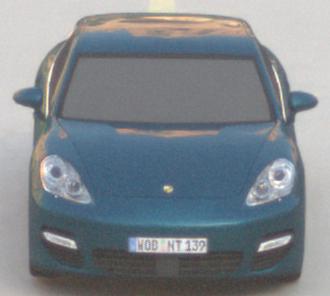
Make: Porsche
Model: Panamera
Detailed model: Panamera (970)
Model produced from: 2010/05
Model produced until: 2013/04
Doors: 5
Color: blue
Road condition: dry road
Daytime: sunrise or sunset
Contrast: low contrast